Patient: sex F, age 19
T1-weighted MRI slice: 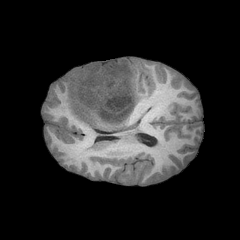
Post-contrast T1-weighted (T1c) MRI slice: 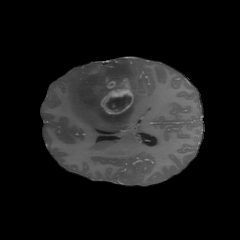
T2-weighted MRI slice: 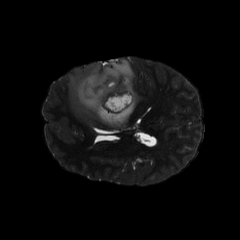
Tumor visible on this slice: yes
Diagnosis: Astrocytoma, IDH-mutant
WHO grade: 4